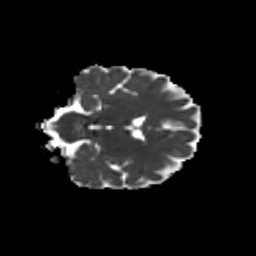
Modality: MD
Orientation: coronal
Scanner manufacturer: siemens
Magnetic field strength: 3 T
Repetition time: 9.2 s
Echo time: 0.084 s